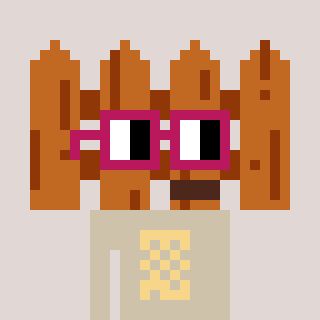
a pixel art character with square dark red glasses, a fence-shaped head and a bege-colored body on a warm background